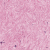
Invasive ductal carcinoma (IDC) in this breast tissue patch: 0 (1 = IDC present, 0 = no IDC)